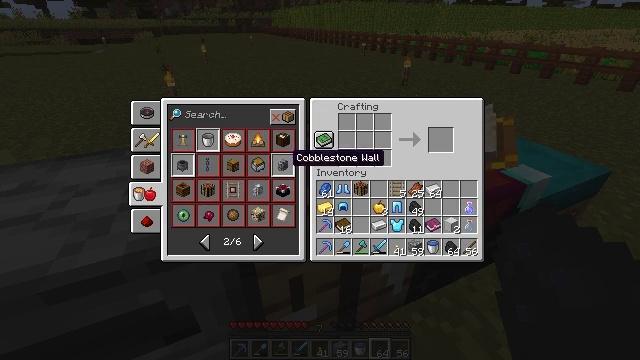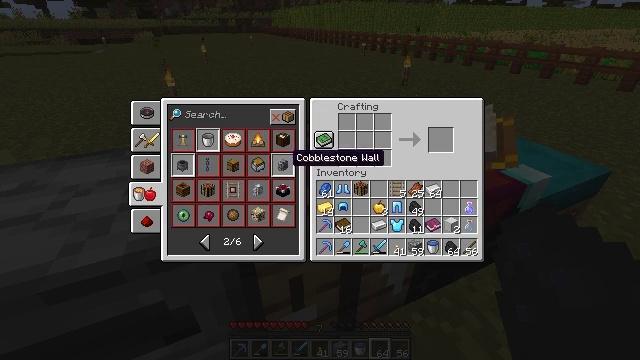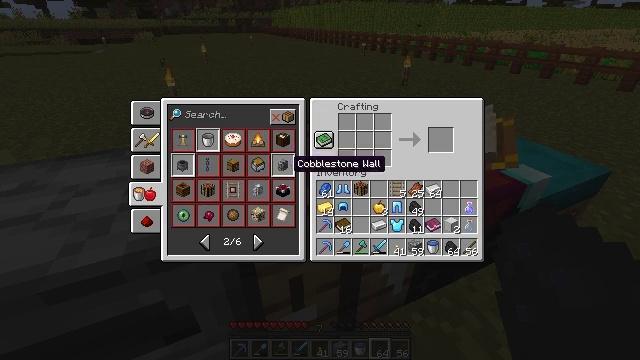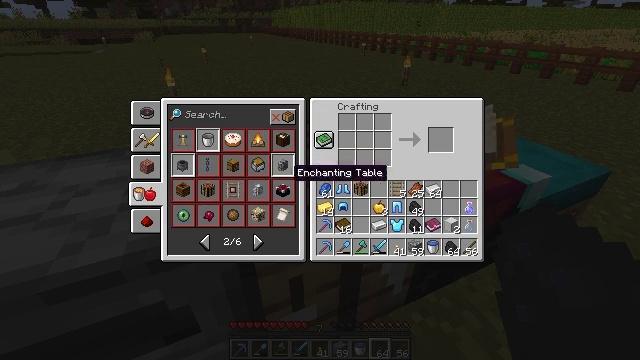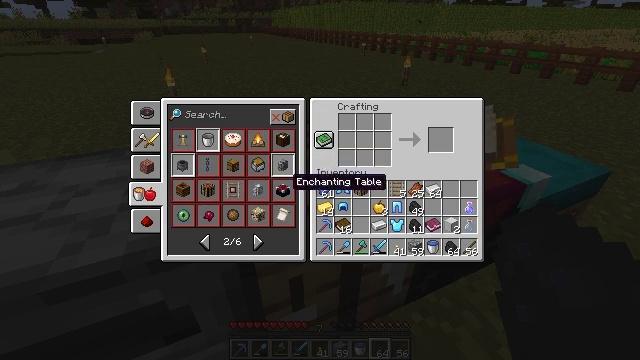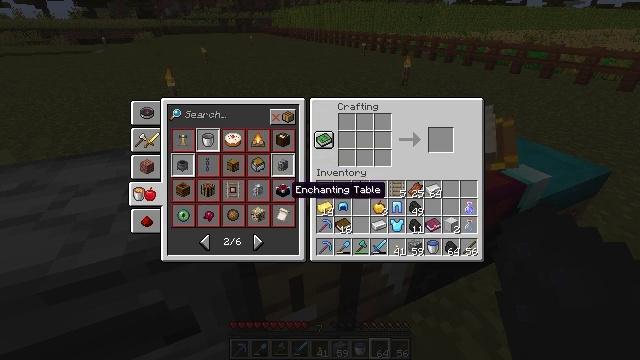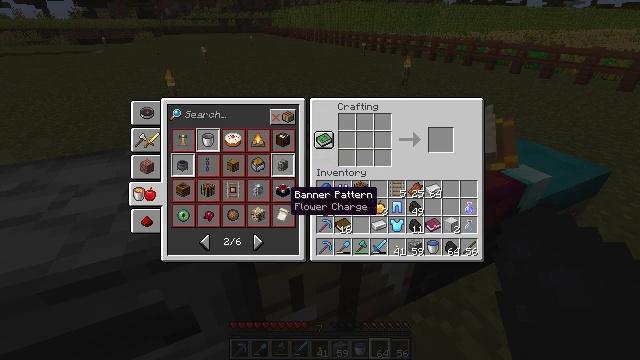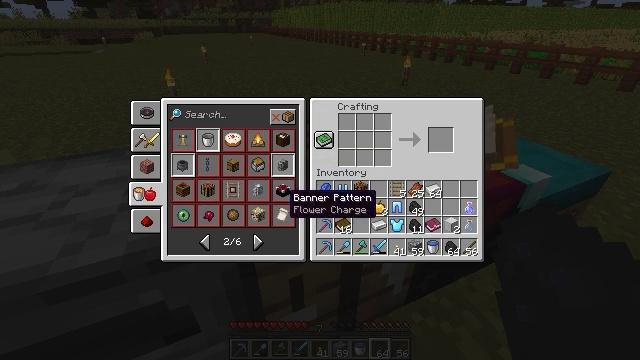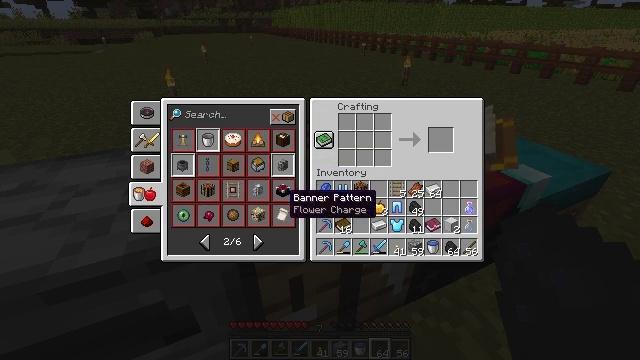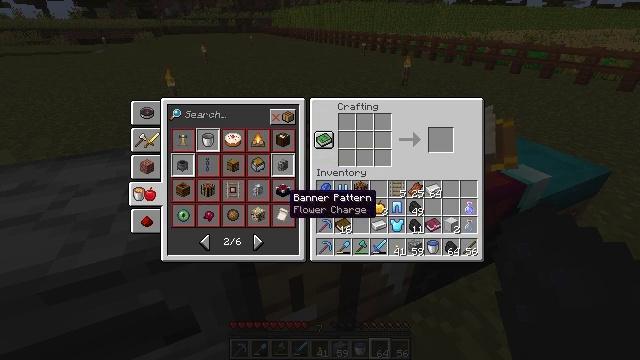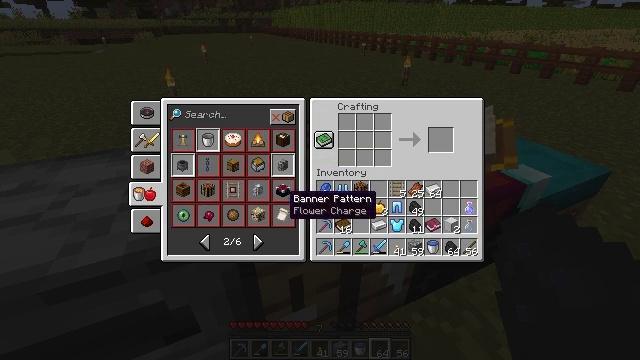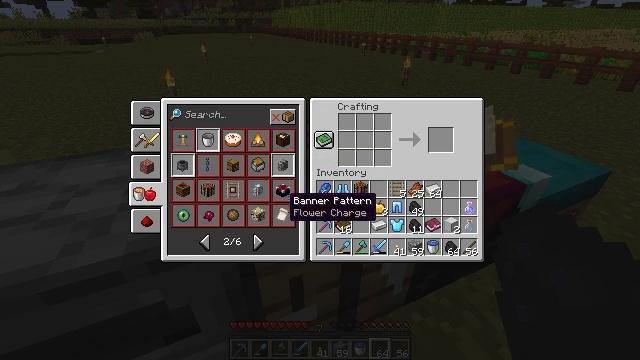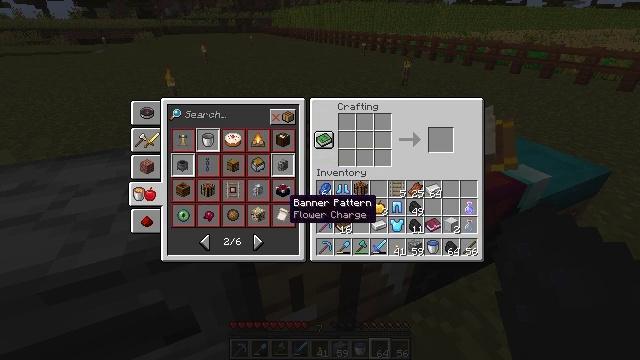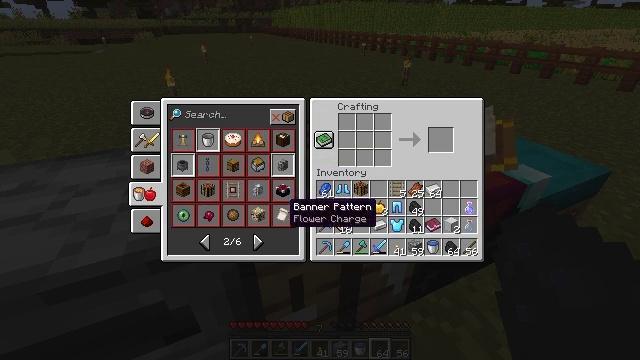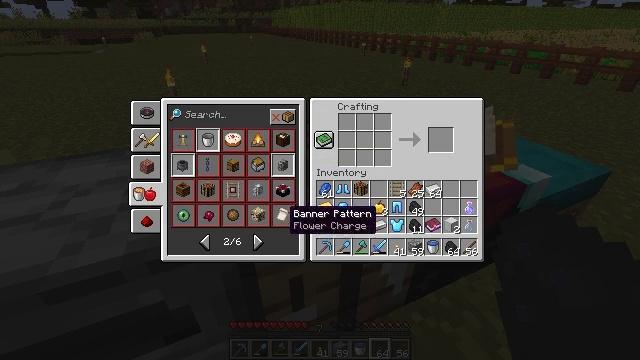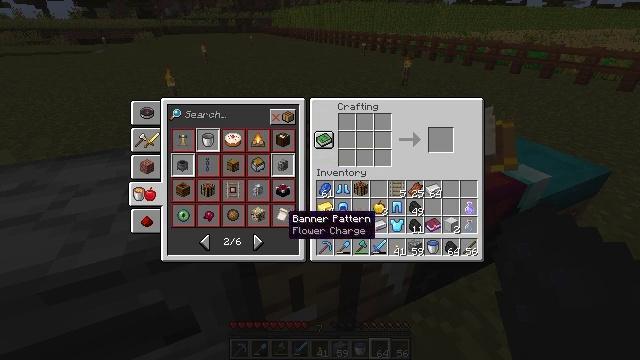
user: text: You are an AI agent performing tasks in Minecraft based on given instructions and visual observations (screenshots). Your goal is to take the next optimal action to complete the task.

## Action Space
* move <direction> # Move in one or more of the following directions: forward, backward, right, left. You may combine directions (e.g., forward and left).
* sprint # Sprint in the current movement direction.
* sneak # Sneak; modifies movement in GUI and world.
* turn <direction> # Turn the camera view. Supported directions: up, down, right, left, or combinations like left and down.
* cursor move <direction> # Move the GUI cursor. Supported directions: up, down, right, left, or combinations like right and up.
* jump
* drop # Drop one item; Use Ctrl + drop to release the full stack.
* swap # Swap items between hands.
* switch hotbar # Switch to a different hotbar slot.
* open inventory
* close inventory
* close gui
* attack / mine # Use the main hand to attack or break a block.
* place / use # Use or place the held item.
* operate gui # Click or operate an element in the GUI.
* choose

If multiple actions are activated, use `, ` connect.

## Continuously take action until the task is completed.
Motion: motion action
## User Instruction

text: Take spider eye, mushroom, and sugar to craft a fermented spider eye.
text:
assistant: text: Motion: no_op
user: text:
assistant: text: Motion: no_op
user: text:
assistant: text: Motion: cursor move down
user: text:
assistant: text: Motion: cursor move down
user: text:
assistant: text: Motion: cursor move down
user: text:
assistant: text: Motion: no_op
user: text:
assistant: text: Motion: no_op
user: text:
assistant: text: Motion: no_op
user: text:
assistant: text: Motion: no_op
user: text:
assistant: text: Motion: no_op
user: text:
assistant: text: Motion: no_op
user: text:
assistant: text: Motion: no_op
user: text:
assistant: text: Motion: no_op
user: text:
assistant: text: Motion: no_op
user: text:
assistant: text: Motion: no_op
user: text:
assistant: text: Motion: no_op
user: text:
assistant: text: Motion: no_op
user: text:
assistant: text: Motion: no_op
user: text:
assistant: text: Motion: no_op
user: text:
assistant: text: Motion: no_op
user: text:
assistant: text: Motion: no_op
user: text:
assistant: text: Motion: no_op
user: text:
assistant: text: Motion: no_op
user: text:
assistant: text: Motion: no_op
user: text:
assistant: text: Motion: no_op
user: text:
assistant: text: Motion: no_op
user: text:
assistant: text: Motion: no_op
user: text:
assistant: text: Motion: no_op
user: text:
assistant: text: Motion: no_op
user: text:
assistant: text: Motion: no_op